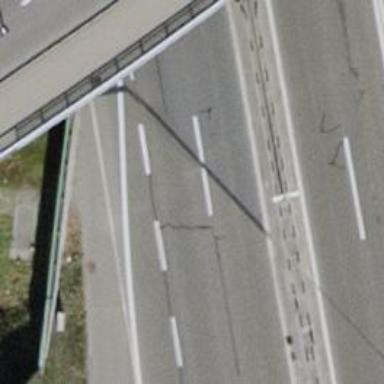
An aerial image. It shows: Motorway bridge with asphalt surface.